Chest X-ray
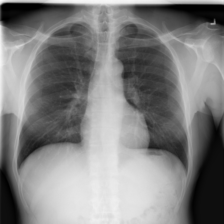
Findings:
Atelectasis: negative
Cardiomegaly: negative
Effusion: negative
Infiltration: negative
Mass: negative
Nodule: negative
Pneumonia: negative
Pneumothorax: negative
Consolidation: negative
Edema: negative
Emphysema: negative
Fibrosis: negative
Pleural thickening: negative
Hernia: negative